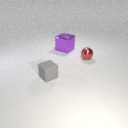
small red metal sphere in front of large purple metal cube